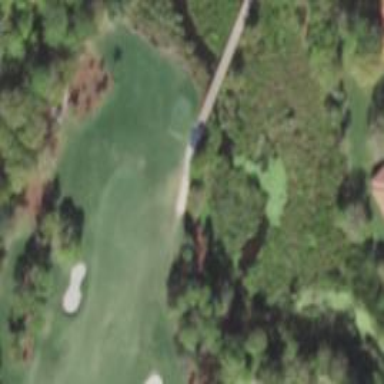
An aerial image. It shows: Pathway for golfing.